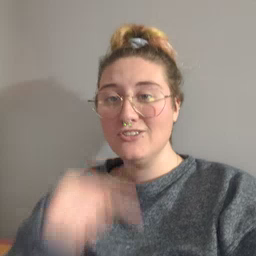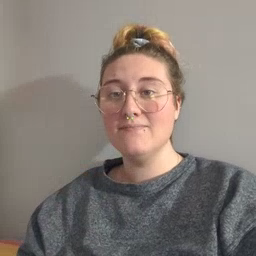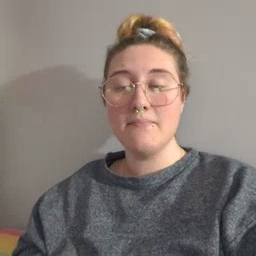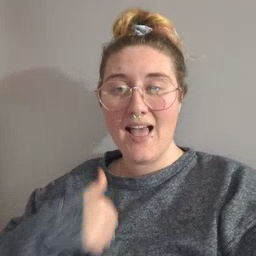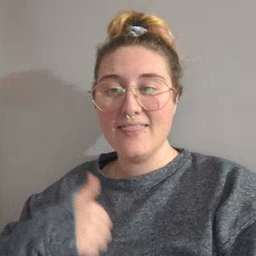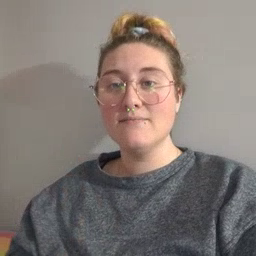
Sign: bath